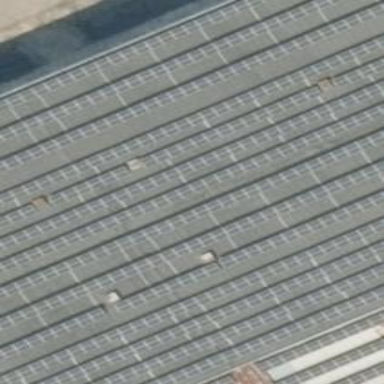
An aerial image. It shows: Solar generator powered by photovoltaic method.